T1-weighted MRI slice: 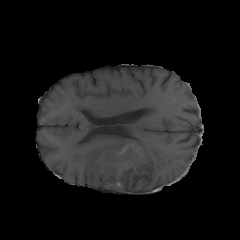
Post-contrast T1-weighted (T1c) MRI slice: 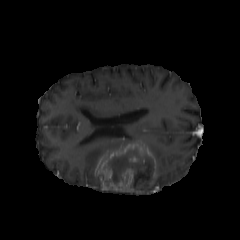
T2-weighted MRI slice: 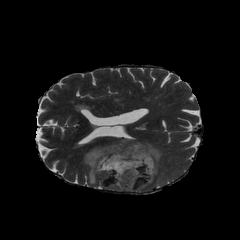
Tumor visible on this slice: yes